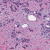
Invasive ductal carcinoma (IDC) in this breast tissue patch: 1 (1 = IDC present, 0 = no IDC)